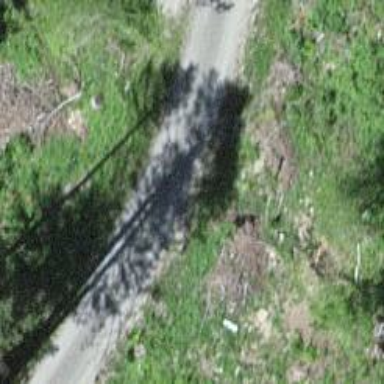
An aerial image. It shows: Well-maintained track road with grade 1 tracktype.